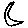
Label: moon